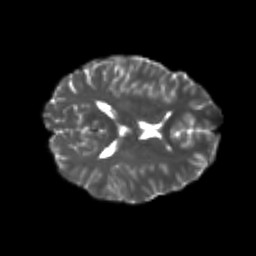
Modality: T2w
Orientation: axial
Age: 22
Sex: female
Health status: healthy
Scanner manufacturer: philips
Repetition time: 7.389 s
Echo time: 0.08599 s